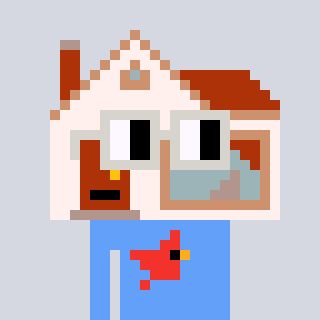
a pixel art character with square light gray glasses, a house-shaped head and a blue-colored body on a cool background